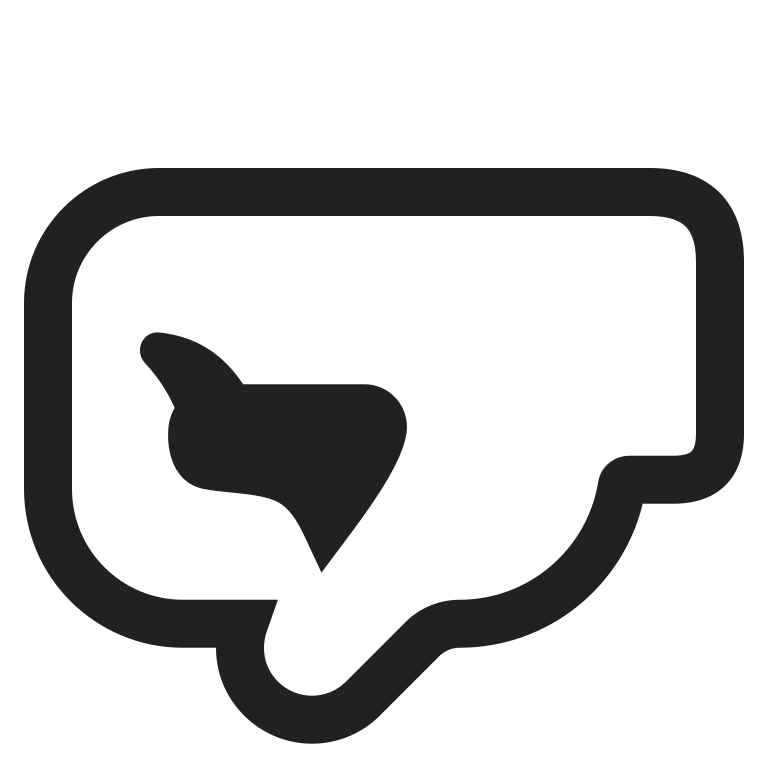
left facing fist high contrast default